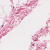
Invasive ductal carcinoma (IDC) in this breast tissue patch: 0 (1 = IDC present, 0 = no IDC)